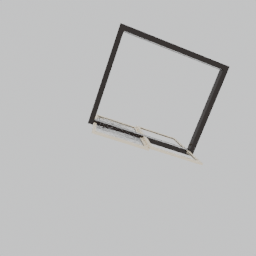
Label: architecture